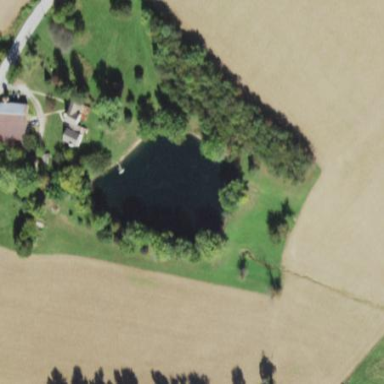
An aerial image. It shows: Pond surrounded by natural water.